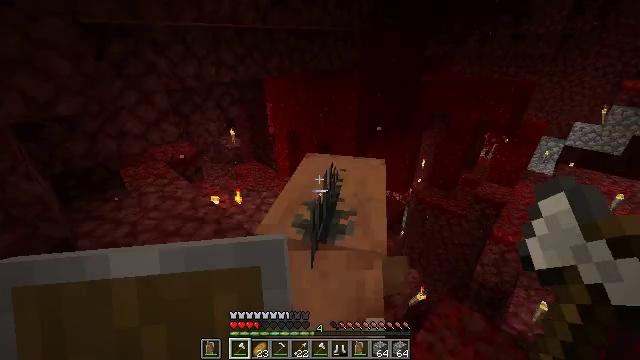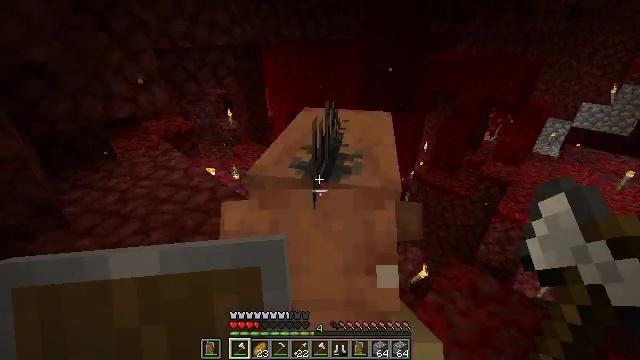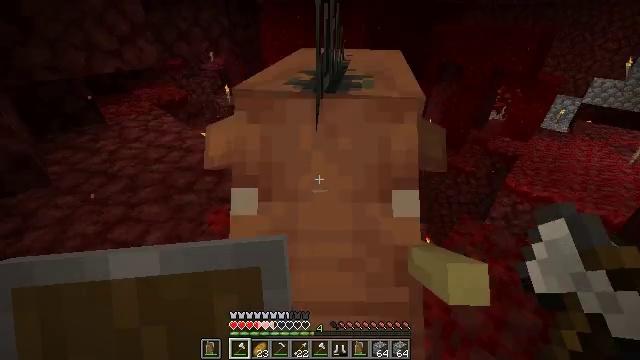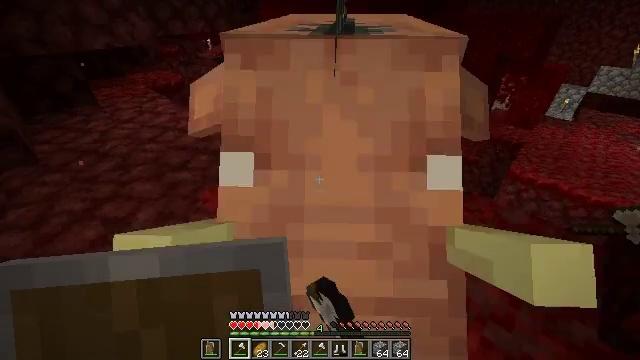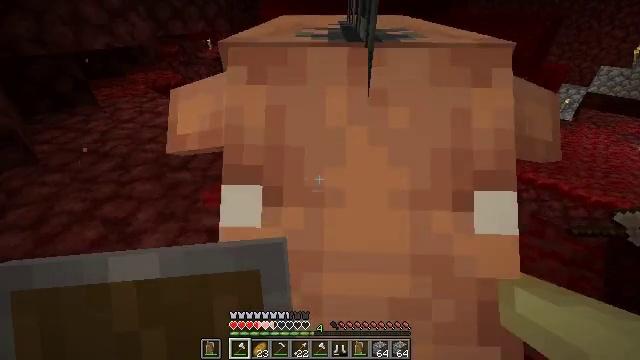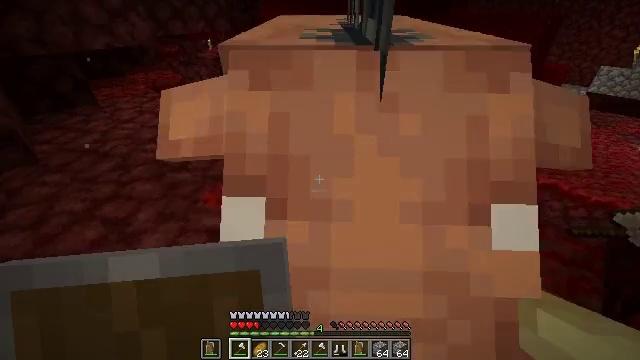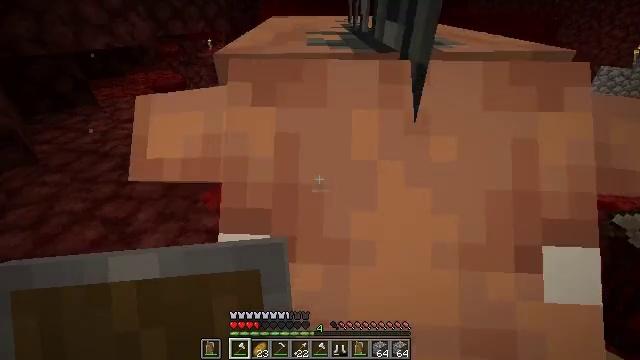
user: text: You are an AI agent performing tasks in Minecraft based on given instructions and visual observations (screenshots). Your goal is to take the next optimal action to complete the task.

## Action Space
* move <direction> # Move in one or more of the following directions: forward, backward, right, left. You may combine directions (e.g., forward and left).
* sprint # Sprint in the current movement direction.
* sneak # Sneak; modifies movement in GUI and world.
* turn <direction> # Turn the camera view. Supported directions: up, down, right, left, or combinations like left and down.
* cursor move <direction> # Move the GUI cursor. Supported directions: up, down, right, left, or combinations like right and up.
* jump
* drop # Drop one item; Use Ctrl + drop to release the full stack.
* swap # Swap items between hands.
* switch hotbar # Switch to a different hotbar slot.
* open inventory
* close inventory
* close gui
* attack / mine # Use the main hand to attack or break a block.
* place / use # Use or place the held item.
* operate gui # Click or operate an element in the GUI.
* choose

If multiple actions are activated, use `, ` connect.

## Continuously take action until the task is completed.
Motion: motion action
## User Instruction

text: Combat the hoglin.
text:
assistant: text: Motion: turn down
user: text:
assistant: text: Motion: turn down, attack / mine
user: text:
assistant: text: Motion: turn down, attack / mine
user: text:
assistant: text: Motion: attack / mine
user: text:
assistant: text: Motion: attack / mine
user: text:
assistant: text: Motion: no_op
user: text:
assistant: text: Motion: no_op